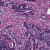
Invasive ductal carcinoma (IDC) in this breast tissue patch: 0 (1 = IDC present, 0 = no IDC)